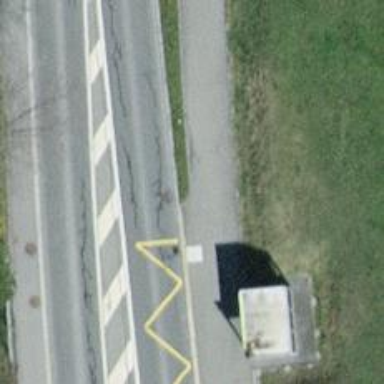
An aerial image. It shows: Public transport stop position.